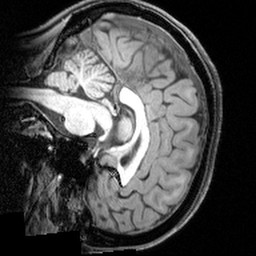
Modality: T1w
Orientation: sagittal
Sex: female
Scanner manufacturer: siemens
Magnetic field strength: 3 T
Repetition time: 1.9 s
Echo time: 0.00397 s